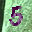
Label: 5